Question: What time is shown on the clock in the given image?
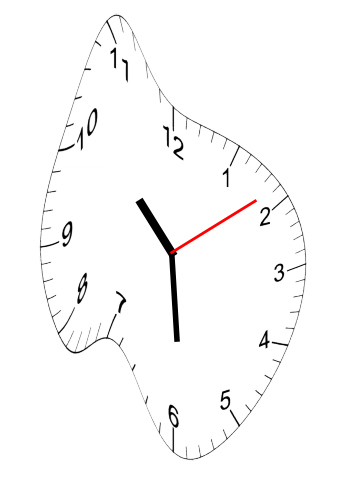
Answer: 10:29:09